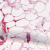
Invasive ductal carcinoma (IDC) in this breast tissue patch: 0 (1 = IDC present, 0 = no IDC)